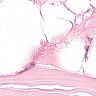
Metastatic tissue present: no